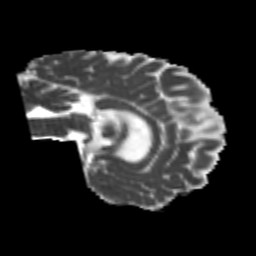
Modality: MD
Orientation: sagittal
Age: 21
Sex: male
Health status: healthy
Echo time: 0.074 s